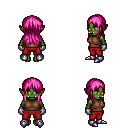
a pixel art fantasy rpg character, female body template, orc, green skin, brown sleeveless shirt, red pants, pink unkempt hairstyle, metal gloves, metal boots, four views (front, back, left, right), 2x2 character sprite sheet, small pixel art, hard edges, no anti-aliasing